Field crop: maize
Growth stage: 2
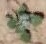
Species: chenopodium